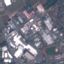
Land use / land cover: Industrial